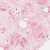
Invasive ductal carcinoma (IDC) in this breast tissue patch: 0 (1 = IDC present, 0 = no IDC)